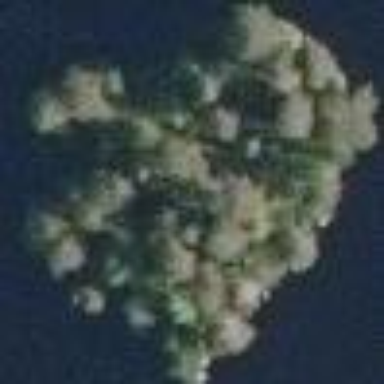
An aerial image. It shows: Island.